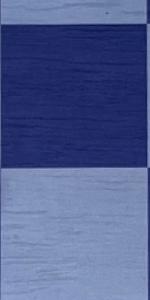
Label: Empty